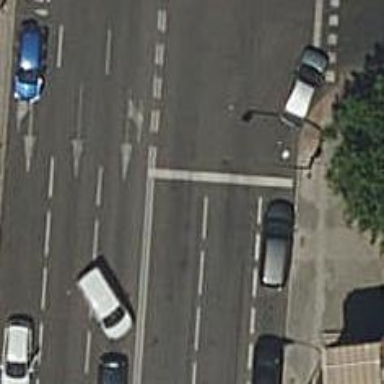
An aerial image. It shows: Road with traffic signals.